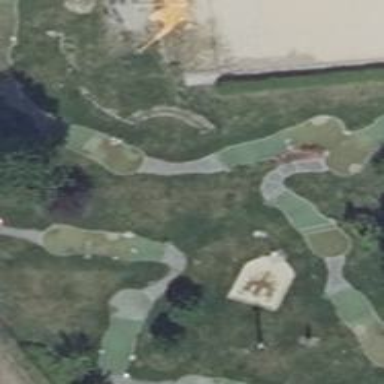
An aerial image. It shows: Golf course.